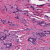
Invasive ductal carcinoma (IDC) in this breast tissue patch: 1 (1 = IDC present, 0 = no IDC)